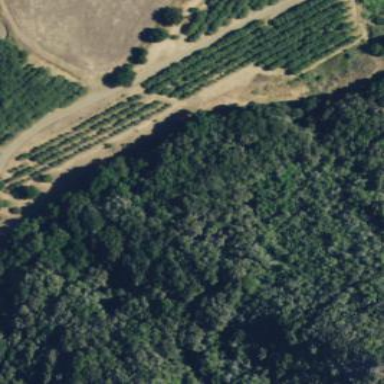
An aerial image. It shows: Orchard.